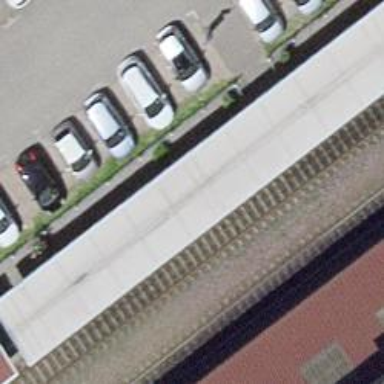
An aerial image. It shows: Bench for seating.